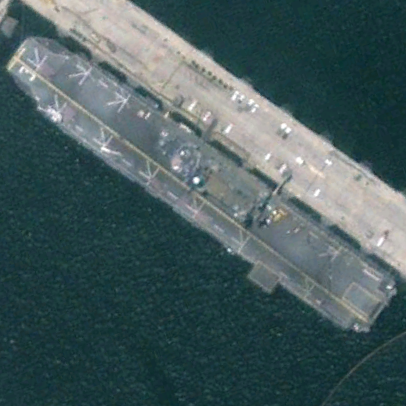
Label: assault